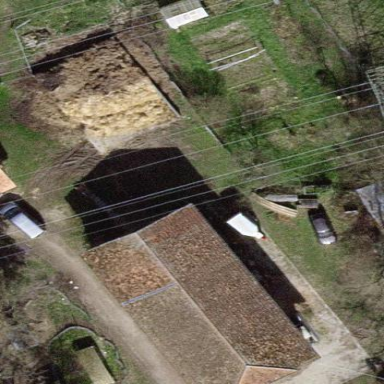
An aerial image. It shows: Farm building.